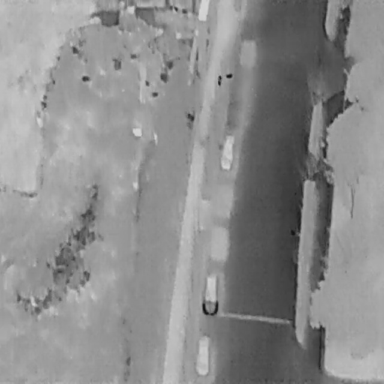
There are three Cars in the infrared image.